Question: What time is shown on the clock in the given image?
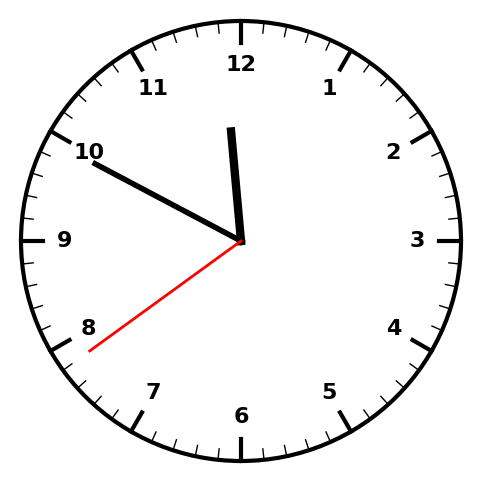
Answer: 11:49:39